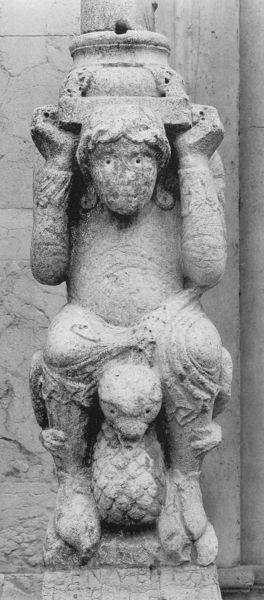
Titel: S. Maria Assunta in Piacenza
Standort: Piacenza, Dom S. Maria Assunta (EU - I - Lombardei)
Schlagwörter: hand, kopf, mann, vogel, weiß, brust, grau, marmor, schwarz, säule, tier, wand, arme, gesicht, halten, mensch, sockel, stein, tragen, figur, locken, schulter, schultern, skulptur, statue, beine, hufe, ente, schwer, mauer, füsse, bauch, steinmetz, junge, knie, zehen, foto, hocken, stiefel, kapitell, atlant, basis, gemeißelt, säulenschaft, trägt, tierstein